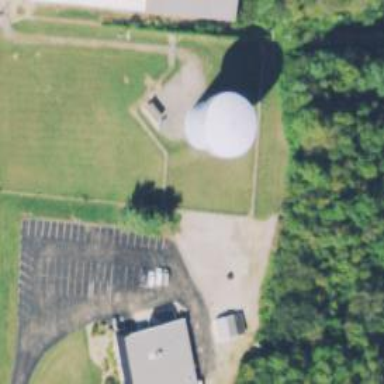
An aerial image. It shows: Water tower that is man-made.